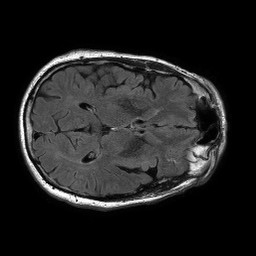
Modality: FLAIR
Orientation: axial
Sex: male
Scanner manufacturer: philips
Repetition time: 11 s
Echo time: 0.125 s